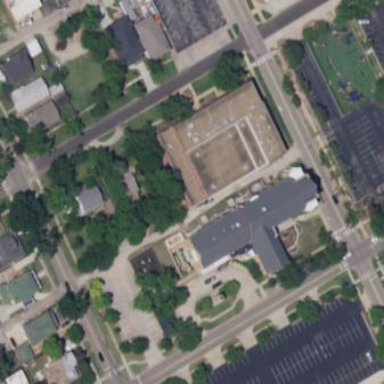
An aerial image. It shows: Fitness center building.